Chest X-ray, PA view. Patient: 53 years old, sex M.
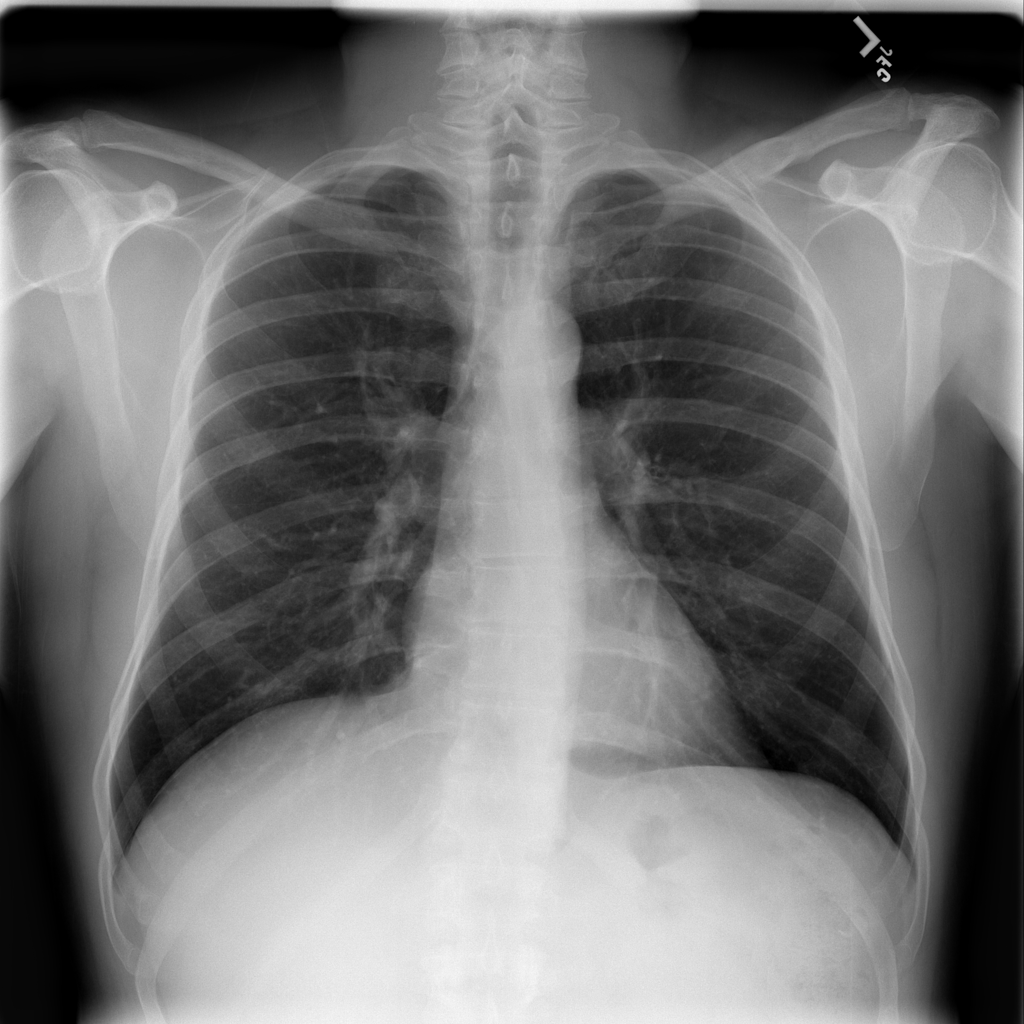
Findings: No Finding